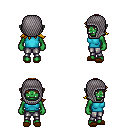
a pixel art fantasy rpg character, female body template, orc, green skin, teal sleeveless shirt, metal pants, blonde loose hair, chain hood, brown slippers, four views (front, back, left, right), 2x2 character sprite sheet, small pixel art, hard edges, no anti-aliasing